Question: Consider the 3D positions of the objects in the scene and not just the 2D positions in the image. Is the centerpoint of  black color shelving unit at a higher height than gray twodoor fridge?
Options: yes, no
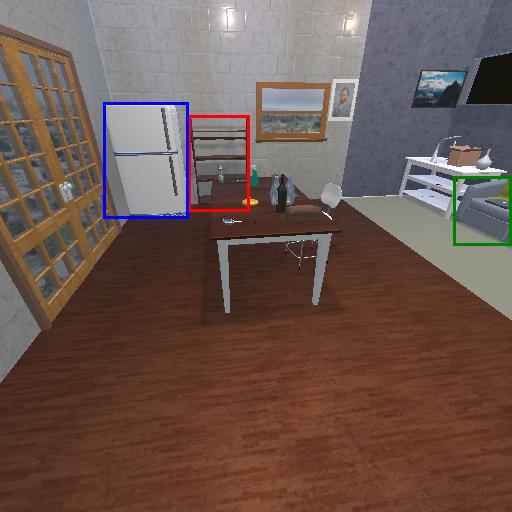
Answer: yes